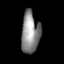
Tissue: prostate
Cell type: T cells
Senescence score: 0.2396
Nuclear area (px): 730
Mean DAPI intensity: 138.767